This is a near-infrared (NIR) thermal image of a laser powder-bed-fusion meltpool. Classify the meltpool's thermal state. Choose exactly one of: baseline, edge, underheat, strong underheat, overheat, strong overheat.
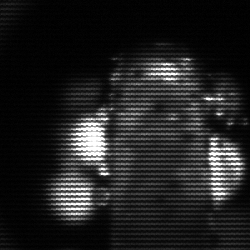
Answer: strong underheat